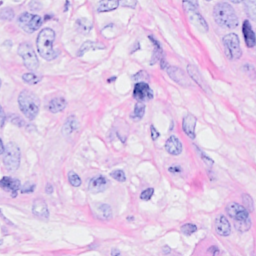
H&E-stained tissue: Breast